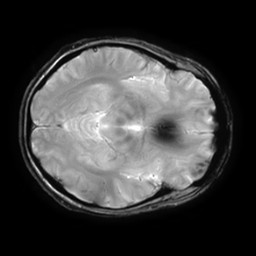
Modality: T2starw
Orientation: axial
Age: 34
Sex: female
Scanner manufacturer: ge
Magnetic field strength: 3 T
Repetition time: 0.65 s
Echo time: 0.02 s